Question: I was given a design with square radio buttons.

Is there a way to style radio buttons to look like this?
The only way, I think I could accomplish this is by using images, and swap the checked/checked state via an '$.on('click')' method.
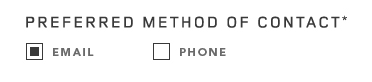
Answer: You dont need to style a radio button. Just use a div:
Example in a fiddle: <URL>
html:
'''
<section>
<header>
<h1>Perfered Method of Contact</h1>
</header>
<div> <span>Choice 1</span>
<div class="square-radio square-radio--clicked">
<div class="square-radio--content"></div>
</div>
</div>
<div> <span>Choice 2</span>
<div class="square-radio">
<div class="square-radio--content"></div>
</div>
</div>
</section>
'''
css:
'''
.square-radio {
border: 1px solid black;
margin: 2px;
width: 40px;
height: 40px;
position: relative;
}
.square-radio--clicked .square-radio--content{
margin: auto;
position: absolute;
left: 0;
right: 0;
top: 0;
bottom: 0;
background-color: black;
width: 20px;
height: 20px;
}
'''
js:
'''
$(document).ready(function () {
$(document).on("click", ".square-radio", function () {
$(this).toggleClass("square-radio--clicked");
});
});
'''